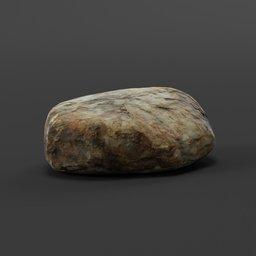
Label: nature